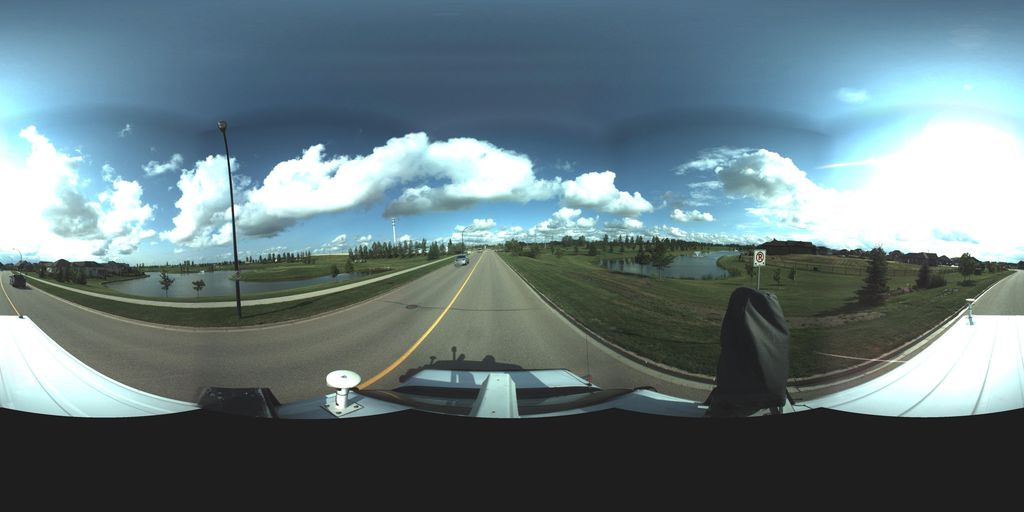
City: saskatoon